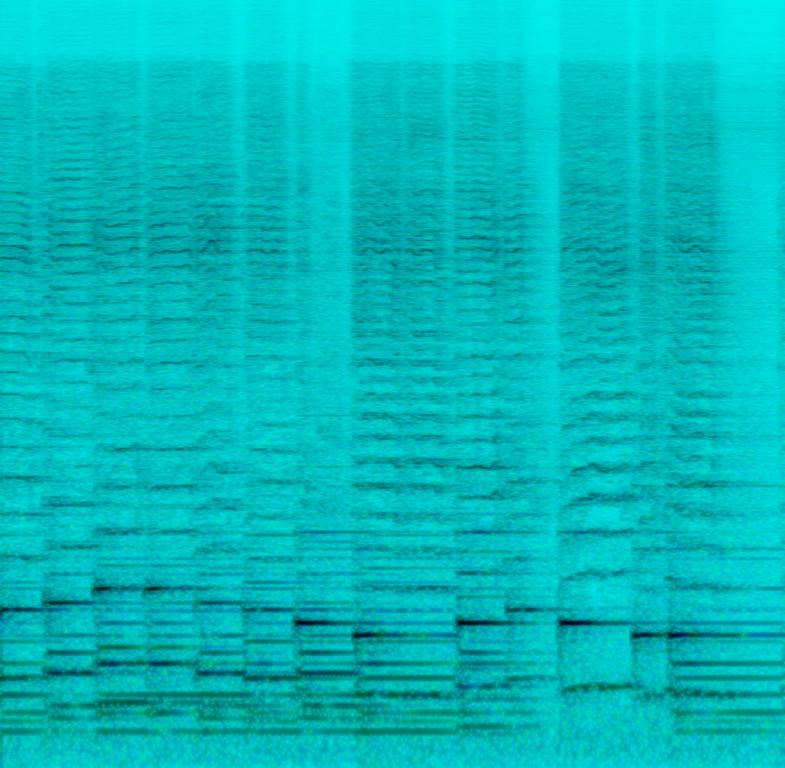
Someone is playing a classical piece on the acoustic piano while someone is playing/singing along with a kazoo. This song may be playing in a live concert.